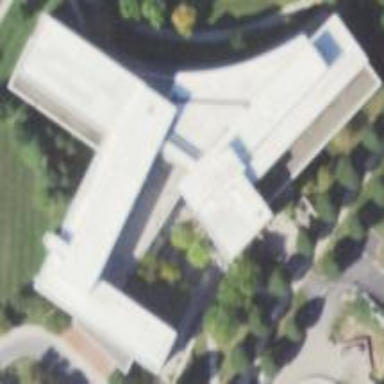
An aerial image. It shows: University building.